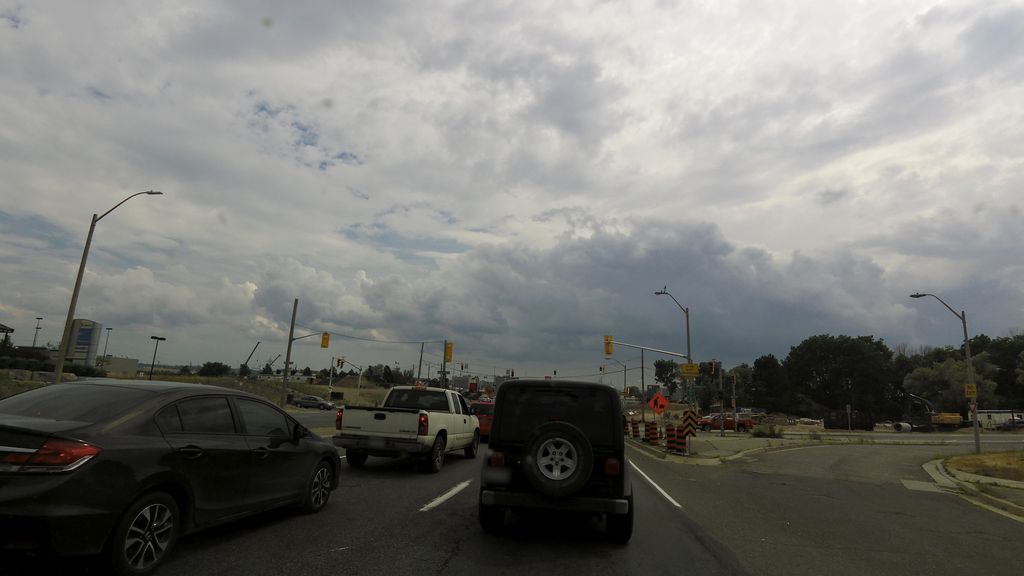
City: hamilton